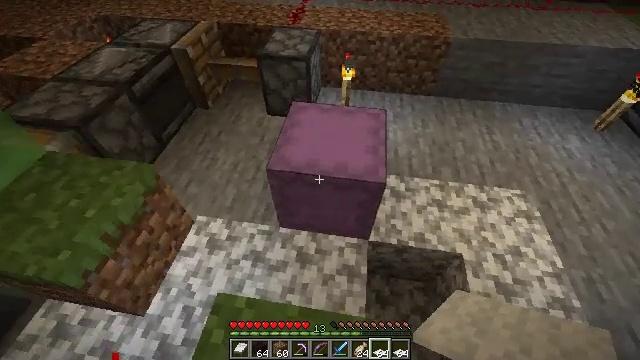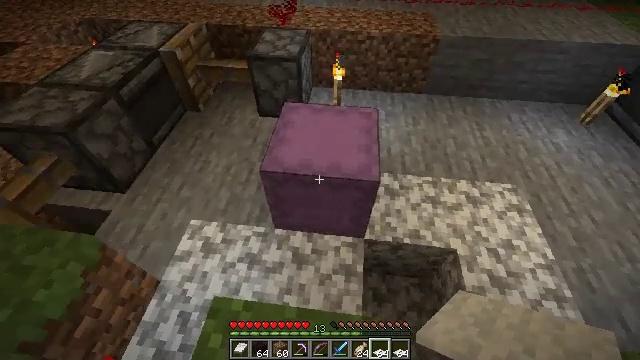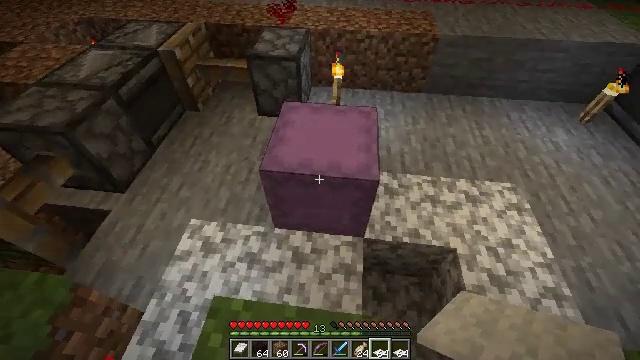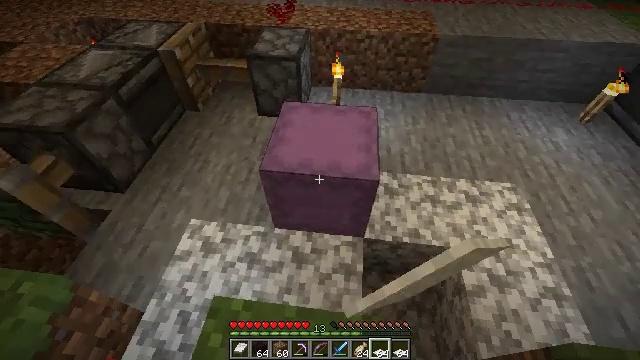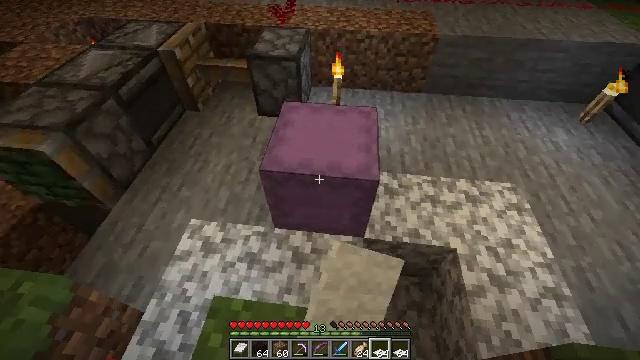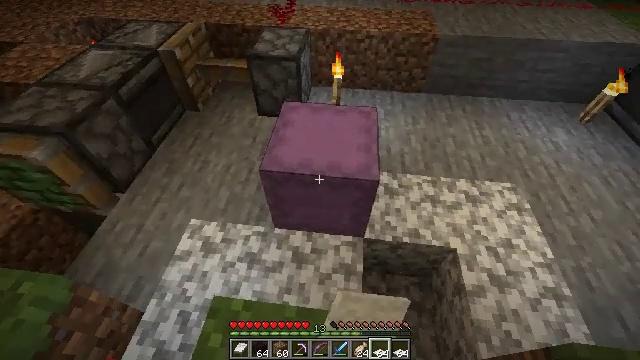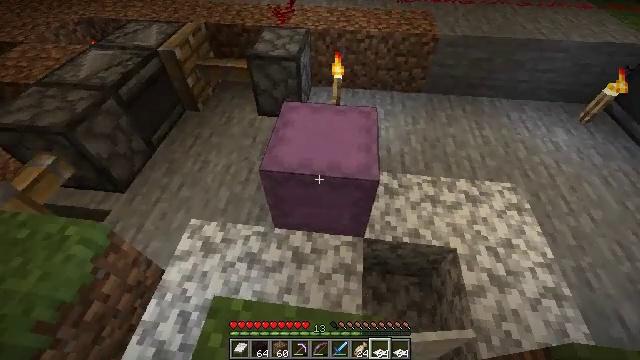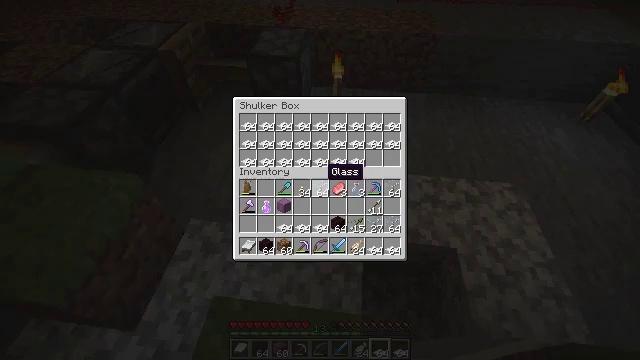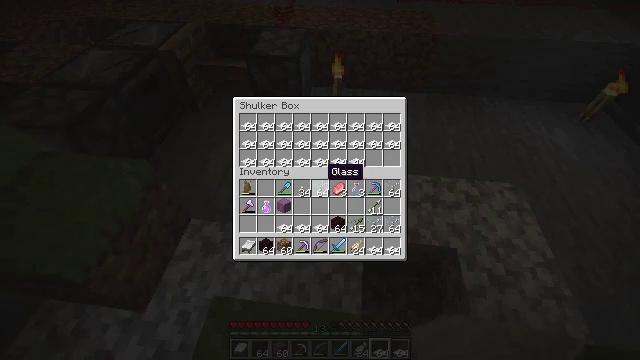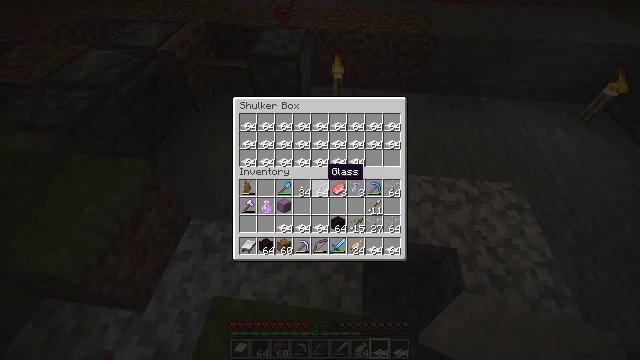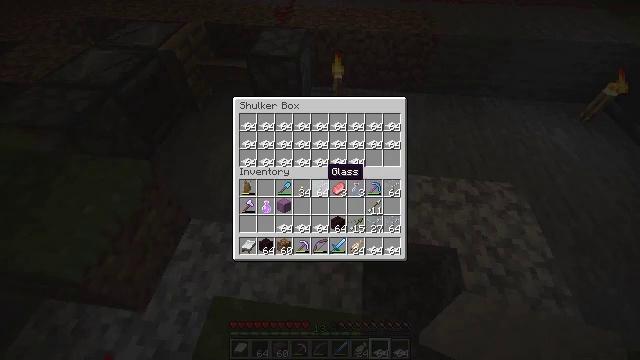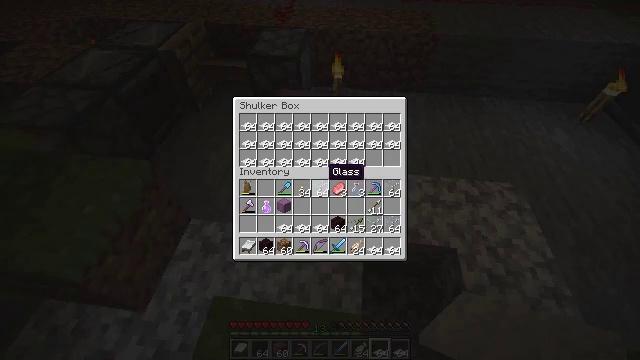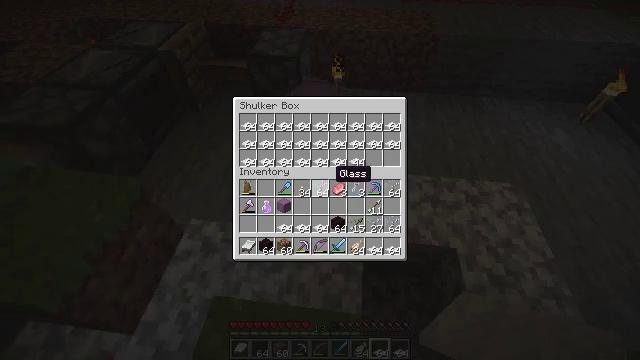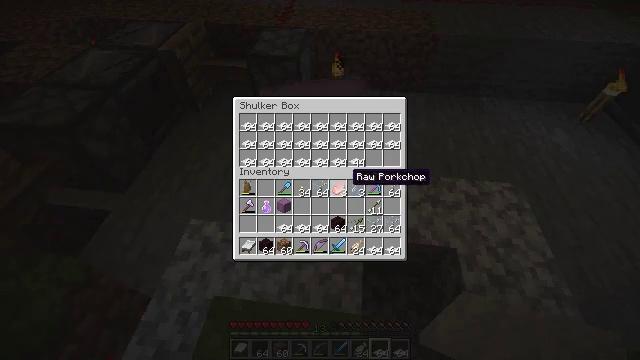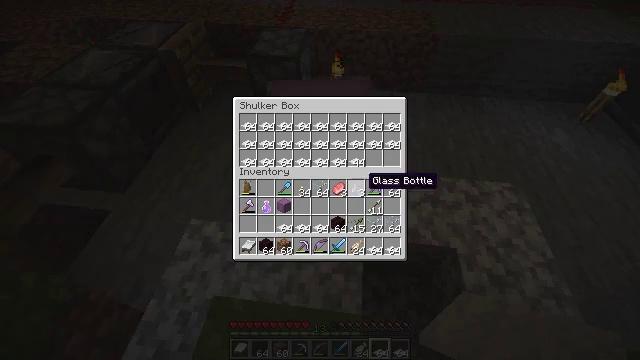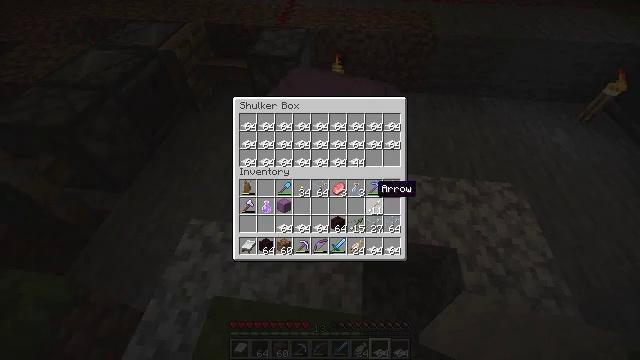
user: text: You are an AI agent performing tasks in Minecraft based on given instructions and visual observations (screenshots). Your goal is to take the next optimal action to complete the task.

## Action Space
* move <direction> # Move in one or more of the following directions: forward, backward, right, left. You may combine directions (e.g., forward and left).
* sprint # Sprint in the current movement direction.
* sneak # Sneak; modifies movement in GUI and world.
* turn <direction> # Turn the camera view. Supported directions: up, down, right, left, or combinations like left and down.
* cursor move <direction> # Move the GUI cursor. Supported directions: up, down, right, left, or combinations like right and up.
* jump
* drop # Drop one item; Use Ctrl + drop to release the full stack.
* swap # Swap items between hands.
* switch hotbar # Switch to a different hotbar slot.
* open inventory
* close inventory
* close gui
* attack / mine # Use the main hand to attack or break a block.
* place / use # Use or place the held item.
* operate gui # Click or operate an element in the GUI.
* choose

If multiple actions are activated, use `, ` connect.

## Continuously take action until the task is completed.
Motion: motion action
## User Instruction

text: Collect the shulker box to move it.
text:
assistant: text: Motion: turn right
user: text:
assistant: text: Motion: use / place
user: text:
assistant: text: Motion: use / place
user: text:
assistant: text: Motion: no_op
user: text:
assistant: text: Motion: no_op
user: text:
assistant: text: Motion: no_op
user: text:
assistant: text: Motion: open gui
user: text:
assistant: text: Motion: no_op
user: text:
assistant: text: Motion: no_op
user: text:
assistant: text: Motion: no_op
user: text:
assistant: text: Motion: no_op
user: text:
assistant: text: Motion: sneak, cursor move right
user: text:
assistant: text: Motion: sneak, cursor move right
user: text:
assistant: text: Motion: sneak, cursor move right
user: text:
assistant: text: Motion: sneak, cursor move right and down
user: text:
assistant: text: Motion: sneak, cursor move down
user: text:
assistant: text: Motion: sneak, cursor move down
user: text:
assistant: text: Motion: sneak, cursor move left
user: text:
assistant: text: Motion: sneak, cursor move left
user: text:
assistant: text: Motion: sneak
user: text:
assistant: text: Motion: sneak
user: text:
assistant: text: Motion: sneak
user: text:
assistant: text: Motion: sneak
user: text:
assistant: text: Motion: sneak
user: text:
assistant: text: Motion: sneak
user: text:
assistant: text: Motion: sneak, choose
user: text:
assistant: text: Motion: sneak, choose
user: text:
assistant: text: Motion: sneak, cursor move left
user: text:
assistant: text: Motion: sneak, cursor move left
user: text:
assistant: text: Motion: sneak